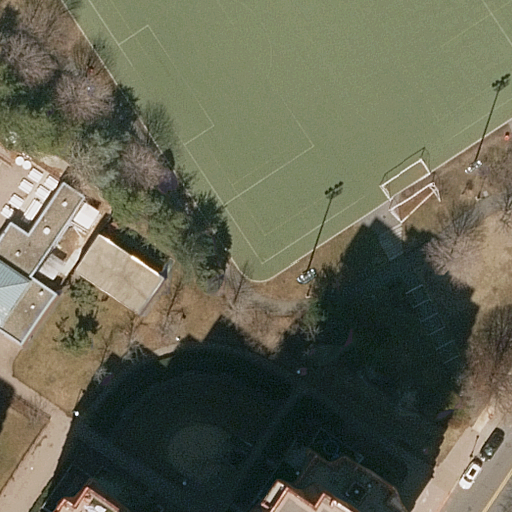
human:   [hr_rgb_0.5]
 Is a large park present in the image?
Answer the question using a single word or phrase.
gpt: no

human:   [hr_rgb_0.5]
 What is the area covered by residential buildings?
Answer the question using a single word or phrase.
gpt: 2169m2

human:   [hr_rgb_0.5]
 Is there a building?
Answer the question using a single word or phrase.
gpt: yes

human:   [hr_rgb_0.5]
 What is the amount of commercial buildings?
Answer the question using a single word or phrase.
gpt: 0

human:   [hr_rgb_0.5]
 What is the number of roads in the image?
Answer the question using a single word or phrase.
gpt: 1

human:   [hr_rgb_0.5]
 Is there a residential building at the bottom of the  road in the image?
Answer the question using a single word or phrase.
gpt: yes

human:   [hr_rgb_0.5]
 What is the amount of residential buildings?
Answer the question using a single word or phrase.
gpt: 3

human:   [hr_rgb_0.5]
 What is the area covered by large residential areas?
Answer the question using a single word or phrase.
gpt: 6655m2

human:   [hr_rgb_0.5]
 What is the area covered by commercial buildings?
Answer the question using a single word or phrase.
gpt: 0m2

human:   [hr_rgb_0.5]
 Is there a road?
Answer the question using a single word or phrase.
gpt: yes

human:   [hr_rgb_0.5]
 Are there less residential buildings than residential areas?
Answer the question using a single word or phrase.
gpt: no

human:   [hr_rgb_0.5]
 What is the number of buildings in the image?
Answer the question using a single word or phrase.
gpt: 3

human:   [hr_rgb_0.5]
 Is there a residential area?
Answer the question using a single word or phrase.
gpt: yes

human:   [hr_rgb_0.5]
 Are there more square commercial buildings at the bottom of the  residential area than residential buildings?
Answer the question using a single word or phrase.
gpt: no

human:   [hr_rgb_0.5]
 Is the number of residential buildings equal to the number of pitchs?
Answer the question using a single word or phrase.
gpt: no

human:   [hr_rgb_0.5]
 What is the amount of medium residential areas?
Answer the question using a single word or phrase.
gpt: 0

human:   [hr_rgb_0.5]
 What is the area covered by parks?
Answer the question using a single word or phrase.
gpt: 237m2

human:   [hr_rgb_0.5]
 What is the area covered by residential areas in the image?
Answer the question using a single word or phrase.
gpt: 6655m2

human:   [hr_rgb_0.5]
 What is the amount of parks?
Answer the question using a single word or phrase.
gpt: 1

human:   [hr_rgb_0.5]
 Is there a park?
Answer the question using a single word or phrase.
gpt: yes

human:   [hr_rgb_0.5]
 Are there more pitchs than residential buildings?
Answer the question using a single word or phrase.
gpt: no

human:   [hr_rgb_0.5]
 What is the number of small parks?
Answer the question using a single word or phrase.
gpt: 0

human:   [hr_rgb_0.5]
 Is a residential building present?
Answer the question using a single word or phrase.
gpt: yes

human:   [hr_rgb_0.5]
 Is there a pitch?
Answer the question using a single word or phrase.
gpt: yes

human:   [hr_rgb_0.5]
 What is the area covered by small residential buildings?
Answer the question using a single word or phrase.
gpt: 0m2

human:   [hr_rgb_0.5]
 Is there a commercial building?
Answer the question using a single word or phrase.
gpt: no

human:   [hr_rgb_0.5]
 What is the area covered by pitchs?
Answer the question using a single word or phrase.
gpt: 232m2

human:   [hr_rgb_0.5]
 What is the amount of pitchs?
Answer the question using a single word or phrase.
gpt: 1

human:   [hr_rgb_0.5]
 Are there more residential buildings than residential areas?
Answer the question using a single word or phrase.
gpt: yes

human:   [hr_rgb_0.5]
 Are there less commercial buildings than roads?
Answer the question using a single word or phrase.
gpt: yes

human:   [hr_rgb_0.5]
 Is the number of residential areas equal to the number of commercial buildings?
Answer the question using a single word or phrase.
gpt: no

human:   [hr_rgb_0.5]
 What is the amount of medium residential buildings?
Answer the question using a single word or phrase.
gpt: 2

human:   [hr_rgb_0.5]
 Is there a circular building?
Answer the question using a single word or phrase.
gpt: no

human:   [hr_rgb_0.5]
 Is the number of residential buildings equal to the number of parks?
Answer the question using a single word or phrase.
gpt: no

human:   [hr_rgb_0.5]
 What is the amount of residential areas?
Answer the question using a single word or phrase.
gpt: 1

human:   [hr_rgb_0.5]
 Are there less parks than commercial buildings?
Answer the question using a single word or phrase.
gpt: no

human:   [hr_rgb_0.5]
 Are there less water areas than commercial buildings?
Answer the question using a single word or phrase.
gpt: no

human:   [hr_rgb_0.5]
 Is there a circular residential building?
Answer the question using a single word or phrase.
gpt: no

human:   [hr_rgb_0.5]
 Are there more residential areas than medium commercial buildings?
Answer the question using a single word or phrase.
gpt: yes

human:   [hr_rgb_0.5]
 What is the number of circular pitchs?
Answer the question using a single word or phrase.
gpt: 0

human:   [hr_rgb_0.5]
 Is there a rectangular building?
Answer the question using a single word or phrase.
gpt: yes

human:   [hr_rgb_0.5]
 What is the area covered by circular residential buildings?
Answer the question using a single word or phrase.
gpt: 0m2

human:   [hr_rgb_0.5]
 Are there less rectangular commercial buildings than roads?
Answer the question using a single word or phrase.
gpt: yes

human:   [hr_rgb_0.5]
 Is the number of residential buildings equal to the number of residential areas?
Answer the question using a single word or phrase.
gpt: no

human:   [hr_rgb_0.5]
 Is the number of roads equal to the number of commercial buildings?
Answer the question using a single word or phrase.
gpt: no

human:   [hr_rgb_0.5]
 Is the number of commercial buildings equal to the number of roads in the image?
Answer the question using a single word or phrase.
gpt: no

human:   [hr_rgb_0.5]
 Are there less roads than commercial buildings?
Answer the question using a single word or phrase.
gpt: no

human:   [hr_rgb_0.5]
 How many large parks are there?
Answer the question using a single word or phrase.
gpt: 0

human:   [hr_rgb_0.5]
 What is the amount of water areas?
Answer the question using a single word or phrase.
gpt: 0

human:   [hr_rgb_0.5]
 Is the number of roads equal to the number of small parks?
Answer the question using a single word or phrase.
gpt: no

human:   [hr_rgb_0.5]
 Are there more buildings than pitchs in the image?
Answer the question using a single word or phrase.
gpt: yes

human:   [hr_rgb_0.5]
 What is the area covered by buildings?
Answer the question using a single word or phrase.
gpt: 2169m2

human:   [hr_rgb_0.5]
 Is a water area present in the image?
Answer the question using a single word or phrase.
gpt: no

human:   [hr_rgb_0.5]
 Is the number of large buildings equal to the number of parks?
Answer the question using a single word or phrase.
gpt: yes

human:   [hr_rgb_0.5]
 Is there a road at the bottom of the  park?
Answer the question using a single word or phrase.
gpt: no

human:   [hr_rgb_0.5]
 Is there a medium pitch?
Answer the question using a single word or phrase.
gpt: yes

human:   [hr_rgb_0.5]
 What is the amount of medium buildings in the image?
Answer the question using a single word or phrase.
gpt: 2

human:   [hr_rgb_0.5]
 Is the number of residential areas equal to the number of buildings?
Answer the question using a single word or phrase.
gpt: no

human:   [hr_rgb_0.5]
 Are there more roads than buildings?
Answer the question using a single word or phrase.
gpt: no

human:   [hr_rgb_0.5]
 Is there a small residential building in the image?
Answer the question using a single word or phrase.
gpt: no

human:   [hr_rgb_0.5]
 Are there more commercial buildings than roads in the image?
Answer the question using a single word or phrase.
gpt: no

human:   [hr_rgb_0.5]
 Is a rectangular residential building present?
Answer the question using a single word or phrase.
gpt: yes

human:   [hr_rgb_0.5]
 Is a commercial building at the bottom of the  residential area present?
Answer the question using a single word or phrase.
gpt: no

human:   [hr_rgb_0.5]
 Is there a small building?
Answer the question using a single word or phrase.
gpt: no